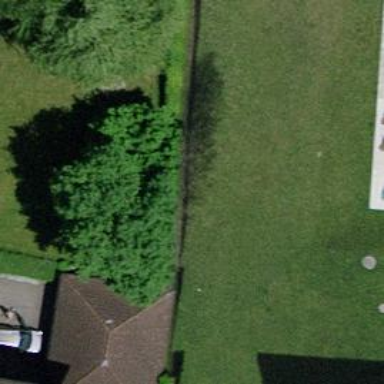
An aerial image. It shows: Hedge acting as barrier.